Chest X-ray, PA view. Patient: 25 years old, sex F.
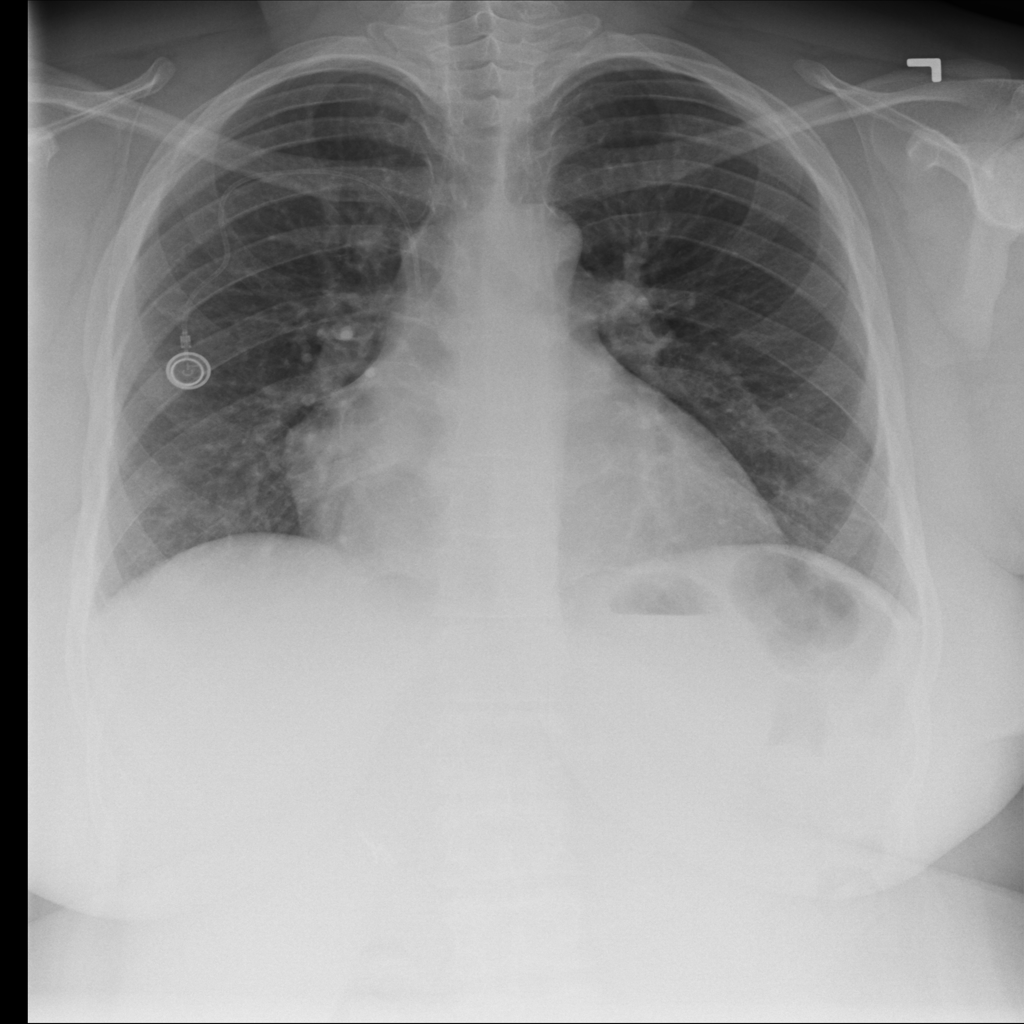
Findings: No Finding